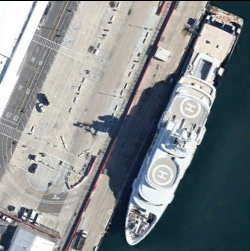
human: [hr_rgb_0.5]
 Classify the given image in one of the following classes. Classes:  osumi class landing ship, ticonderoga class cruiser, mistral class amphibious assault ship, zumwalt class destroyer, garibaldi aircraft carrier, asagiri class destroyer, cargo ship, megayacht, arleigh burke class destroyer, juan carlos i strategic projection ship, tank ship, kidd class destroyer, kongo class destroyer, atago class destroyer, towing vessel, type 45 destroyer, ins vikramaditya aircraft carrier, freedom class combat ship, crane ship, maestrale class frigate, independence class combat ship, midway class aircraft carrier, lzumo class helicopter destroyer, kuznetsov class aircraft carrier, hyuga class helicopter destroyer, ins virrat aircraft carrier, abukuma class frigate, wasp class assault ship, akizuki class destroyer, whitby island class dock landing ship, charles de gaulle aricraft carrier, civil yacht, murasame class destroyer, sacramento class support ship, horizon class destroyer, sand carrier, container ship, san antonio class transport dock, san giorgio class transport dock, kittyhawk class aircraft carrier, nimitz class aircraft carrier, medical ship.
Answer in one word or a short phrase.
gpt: Megayacht